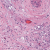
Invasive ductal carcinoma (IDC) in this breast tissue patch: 1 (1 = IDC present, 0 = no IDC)